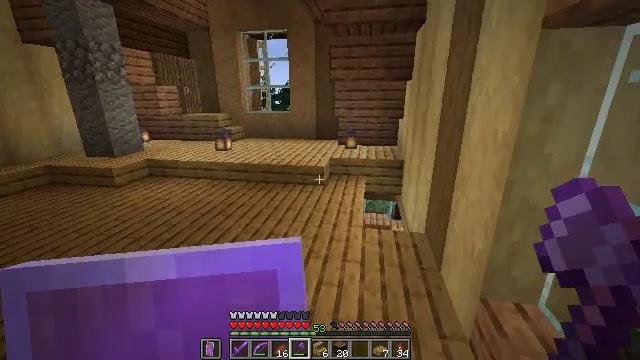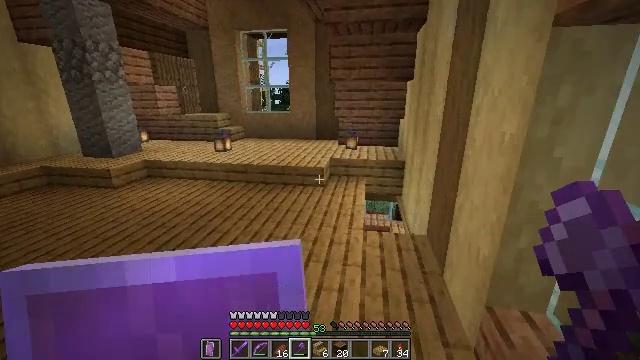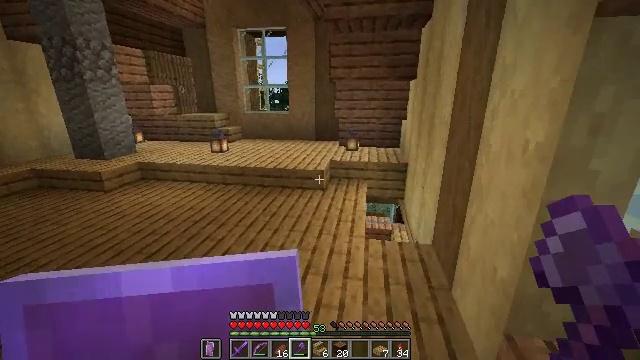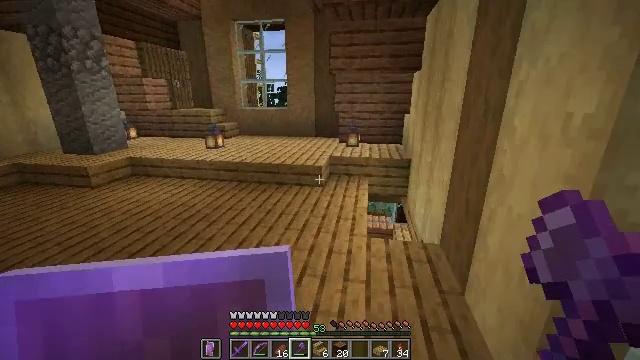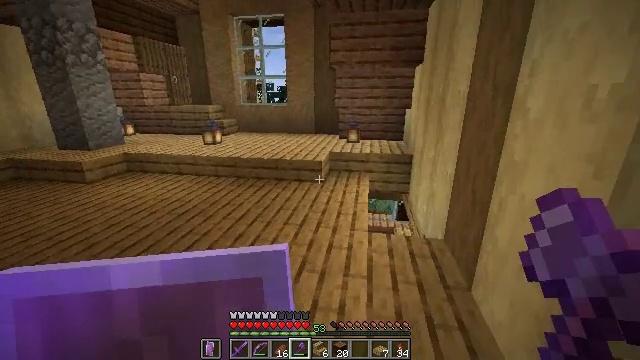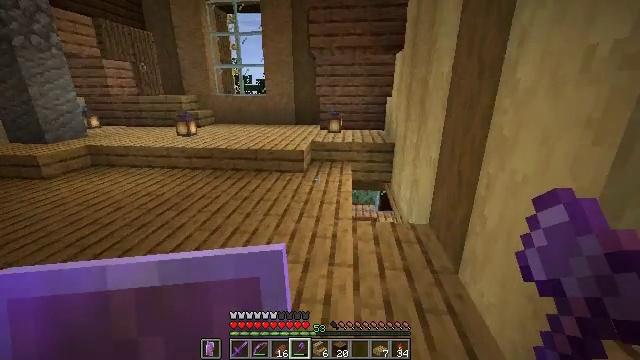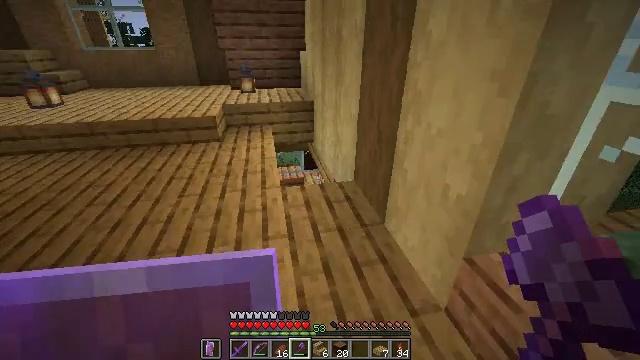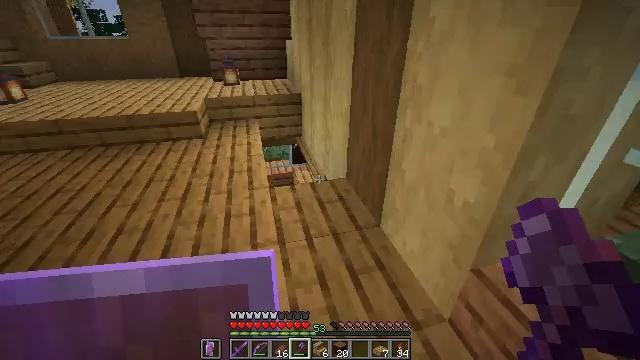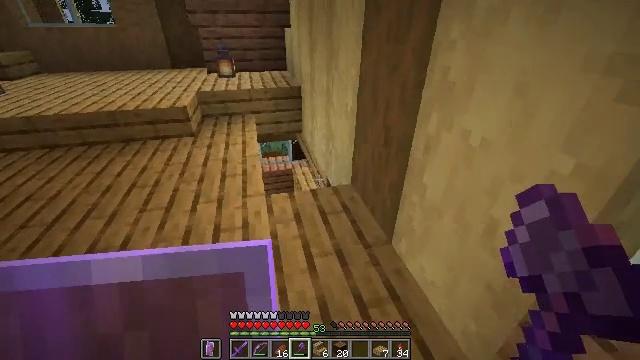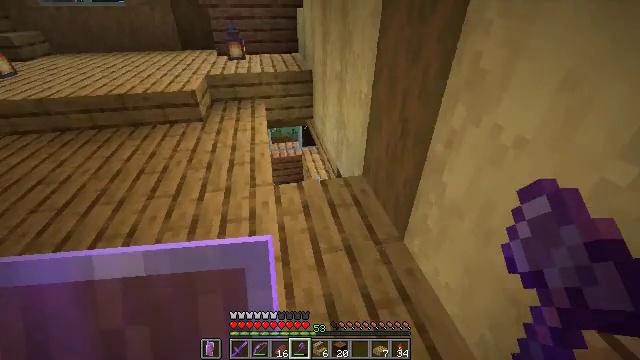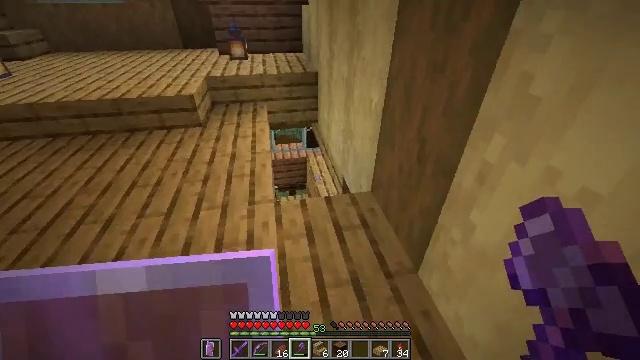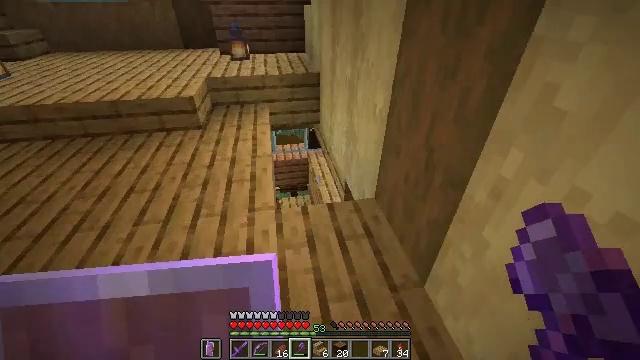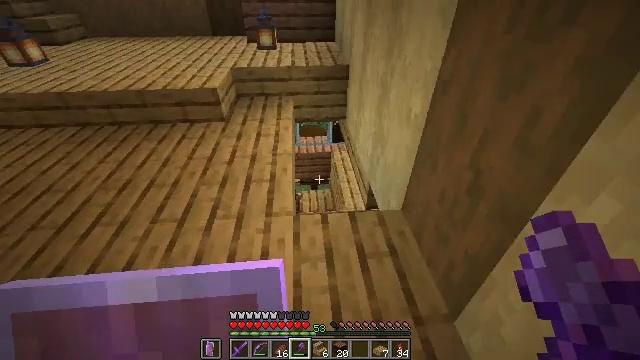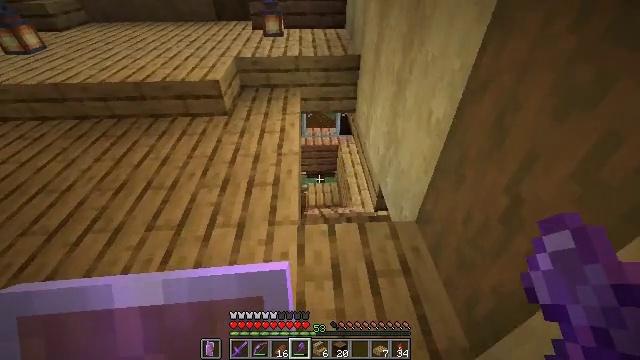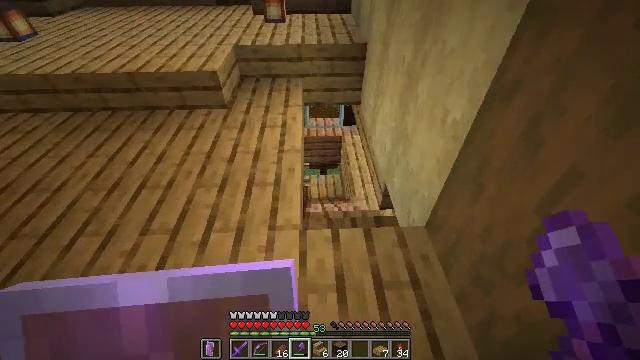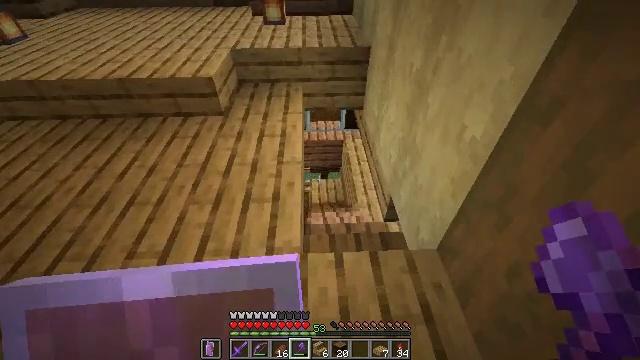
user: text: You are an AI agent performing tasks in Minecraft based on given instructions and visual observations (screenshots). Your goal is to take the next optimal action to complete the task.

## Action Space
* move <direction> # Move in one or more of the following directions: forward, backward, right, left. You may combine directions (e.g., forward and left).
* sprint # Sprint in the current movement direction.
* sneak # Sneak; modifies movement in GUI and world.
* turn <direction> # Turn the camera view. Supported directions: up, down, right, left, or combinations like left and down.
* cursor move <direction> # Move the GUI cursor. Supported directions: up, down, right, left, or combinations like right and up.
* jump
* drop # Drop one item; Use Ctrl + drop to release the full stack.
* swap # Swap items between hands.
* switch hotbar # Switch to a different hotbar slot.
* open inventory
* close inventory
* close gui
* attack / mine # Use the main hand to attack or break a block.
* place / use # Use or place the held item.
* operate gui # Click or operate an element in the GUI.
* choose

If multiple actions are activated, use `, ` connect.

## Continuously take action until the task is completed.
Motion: motion action
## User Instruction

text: Mine the white bed.
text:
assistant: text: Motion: move forward
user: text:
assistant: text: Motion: move forward
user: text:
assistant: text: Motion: move forward
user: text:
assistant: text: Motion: move forward
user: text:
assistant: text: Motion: move forward, turn right and down
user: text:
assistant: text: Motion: move forward, turn right and down
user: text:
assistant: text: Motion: move forward, turn right and down
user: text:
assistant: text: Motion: move forward, turn down
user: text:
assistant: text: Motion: move forward, turn left and down
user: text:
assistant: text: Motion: move forward, turn left
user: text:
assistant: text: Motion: move forward
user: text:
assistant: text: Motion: move forward, turn left and down
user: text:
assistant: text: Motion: move forward, turn left and down
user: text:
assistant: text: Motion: move forward, turn down
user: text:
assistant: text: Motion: move forward
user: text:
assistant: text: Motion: move forward, sprint
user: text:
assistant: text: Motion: move forward, sprint
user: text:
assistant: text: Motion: move forward, sprint
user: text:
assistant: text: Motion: move forward, sprint, turn down
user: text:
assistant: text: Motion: move forward, sprint, turn down
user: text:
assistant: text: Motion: move forward, sprint, turn down
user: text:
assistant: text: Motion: move forward and move right, sprint
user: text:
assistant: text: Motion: move forward and move right, sprint
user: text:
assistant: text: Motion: move forward and move right, sprint
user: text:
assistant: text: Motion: move forward and move right, sprint, turn left and down
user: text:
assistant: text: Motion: move forward and move right, sprint, turn left and down
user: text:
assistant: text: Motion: move forward and move right, sprint, turn left and down
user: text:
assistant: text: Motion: move forward, sprint, turn left and up
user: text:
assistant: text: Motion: move forward, sprint, turn left and up
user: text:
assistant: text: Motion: move forward, sprint, turn left and up